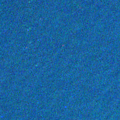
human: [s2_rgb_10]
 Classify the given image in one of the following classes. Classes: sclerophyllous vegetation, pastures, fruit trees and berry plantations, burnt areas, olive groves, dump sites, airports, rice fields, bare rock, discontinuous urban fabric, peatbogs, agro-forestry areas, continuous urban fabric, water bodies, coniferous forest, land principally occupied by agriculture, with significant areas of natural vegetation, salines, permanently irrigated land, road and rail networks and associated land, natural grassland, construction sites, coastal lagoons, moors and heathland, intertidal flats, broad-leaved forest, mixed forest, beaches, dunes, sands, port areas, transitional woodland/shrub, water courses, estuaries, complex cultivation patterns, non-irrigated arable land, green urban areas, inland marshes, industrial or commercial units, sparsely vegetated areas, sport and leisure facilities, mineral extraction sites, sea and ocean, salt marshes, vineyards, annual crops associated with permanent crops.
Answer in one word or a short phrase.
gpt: sea and ocean